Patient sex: M
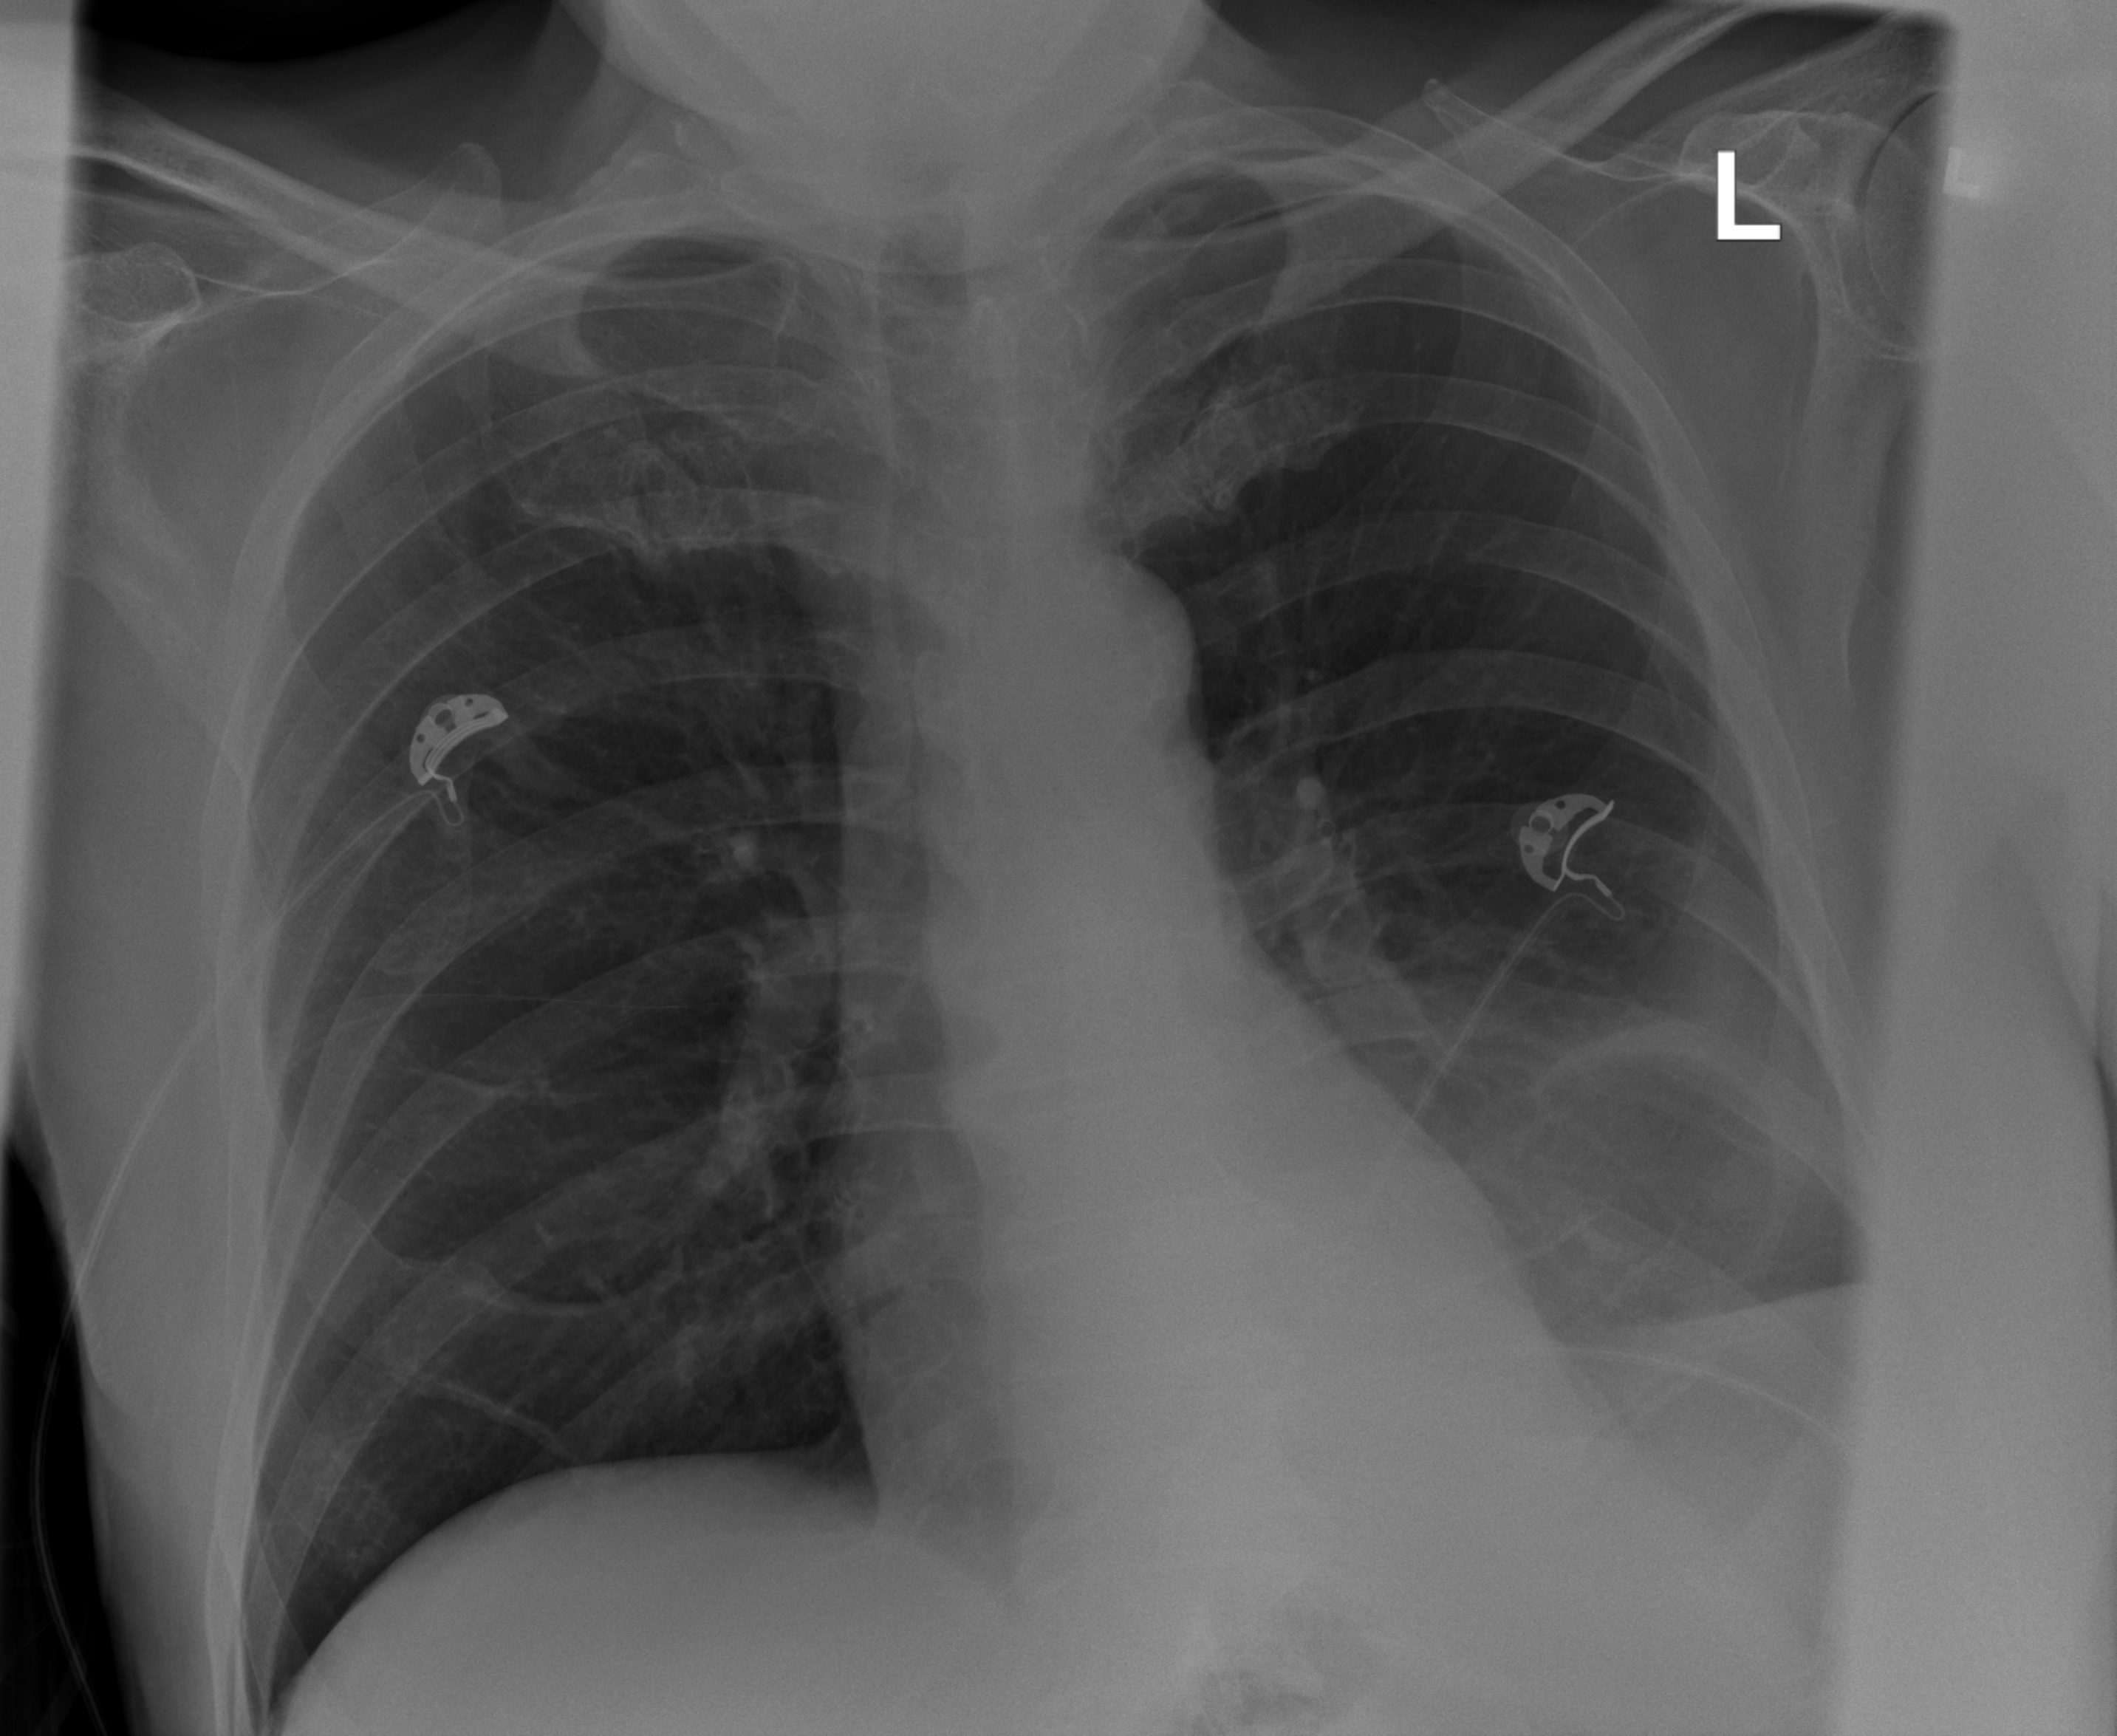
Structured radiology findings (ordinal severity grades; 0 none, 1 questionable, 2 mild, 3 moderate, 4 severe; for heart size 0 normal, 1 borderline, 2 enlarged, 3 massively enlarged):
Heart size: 0
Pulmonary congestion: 0
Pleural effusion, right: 0
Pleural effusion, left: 2
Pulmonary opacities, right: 0
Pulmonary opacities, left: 0
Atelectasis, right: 0
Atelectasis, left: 2